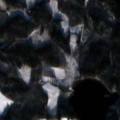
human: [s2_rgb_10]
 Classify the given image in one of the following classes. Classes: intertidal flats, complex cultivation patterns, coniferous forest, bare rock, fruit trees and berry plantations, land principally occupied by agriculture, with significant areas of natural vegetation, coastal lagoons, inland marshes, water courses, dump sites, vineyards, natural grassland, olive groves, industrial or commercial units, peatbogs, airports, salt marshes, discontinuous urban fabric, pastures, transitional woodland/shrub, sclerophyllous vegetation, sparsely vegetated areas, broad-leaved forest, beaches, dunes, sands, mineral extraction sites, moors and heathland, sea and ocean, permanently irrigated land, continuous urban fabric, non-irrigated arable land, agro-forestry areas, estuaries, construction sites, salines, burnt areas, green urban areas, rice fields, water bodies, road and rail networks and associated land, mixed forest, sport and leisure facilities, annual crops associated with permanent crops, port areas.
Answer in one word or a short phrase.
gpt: land principally occupied by agriculture, with significant areas of natural vegetation, mixed forest, water bodies